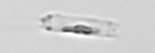
Label: Cerataulina_pelagica